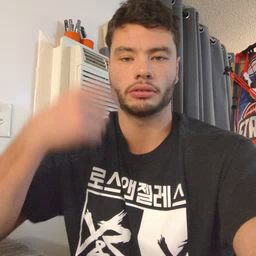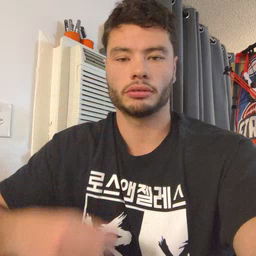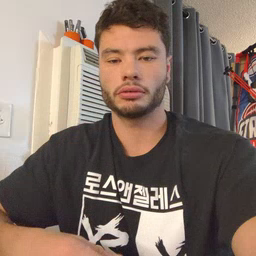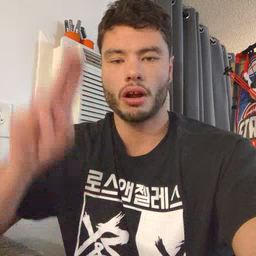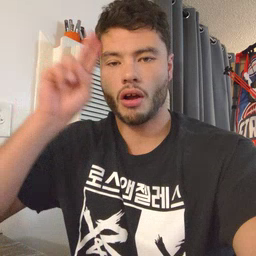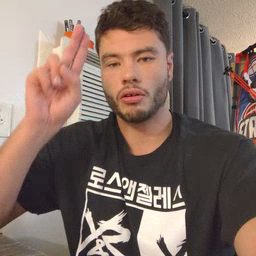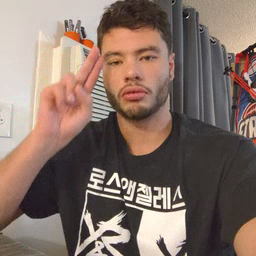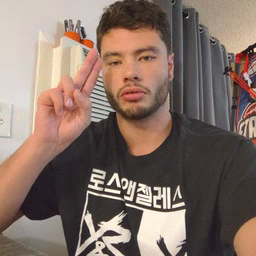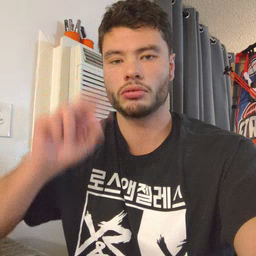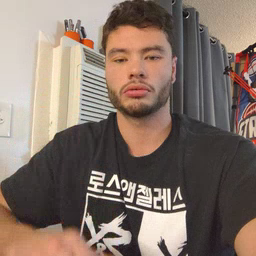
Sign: uncle